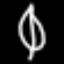
Label: leaf